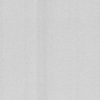
Label: dusty